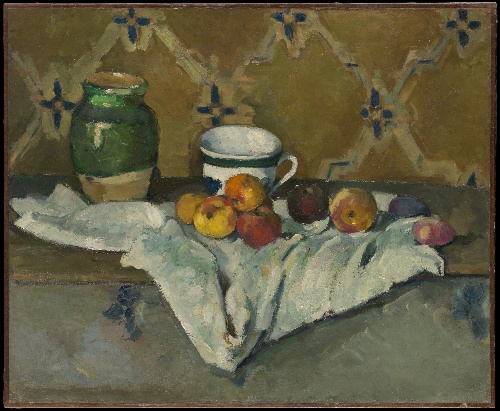
Title: Still Life with Jar, Cup, and Apples
Artist: Paul Cézanne
Artist bio: French, Aix-en-Provence 1839–1906 Aix-en-Provence
Date: ca. 1877
Object type: Painting
Classification: Paintings
Medium: Oil on canvas
Dimensions: 23 7/8 x 29 in. (60.6 x 73.7 cm)
Department: European Paintings
Credit line: H. O. Havemeyer Collection, Bequest of Mrs. H. O. Havemeyer, 1929
Accession year: 1929
Repository: Metropolitan Museum of Art, New York, NY
Tags: Apples|Still Life|Cups|Jars